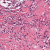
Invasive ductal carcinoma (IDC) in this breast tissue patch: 0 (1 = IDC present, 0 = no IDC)